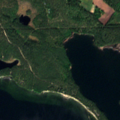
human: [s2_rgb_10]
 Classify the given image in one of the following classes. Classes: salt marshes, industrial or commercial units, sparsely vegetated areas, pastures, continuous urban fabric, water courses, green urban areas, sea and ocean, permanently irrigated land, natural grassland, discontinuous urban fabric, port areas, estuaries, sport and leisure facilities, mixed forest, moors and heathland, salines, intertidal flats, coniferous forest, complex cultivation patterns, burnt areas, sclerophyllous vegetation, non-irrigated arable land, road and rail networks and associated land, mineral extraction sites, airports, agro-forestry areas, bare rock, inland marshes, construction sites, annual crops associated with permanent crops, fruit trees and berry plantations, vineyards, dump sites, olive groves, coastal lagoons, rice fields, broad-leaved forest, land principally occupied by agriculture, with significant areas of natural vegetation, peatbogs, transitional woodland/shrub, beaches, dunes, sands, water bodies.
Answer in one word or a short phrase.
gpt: coniferous forest, water bodies